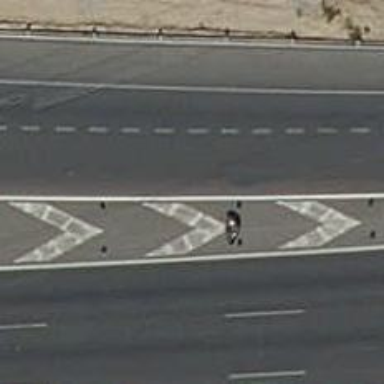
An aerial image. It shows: Bollard barrier.